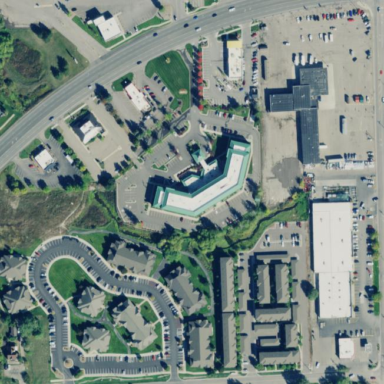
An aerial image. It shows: Retail area.